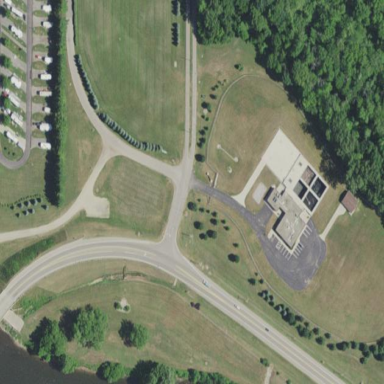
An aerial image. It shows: View of wastewater plant.